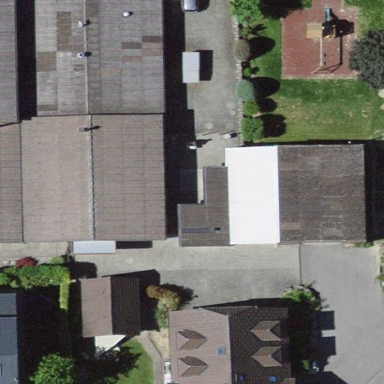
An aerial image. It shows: Warehouse.